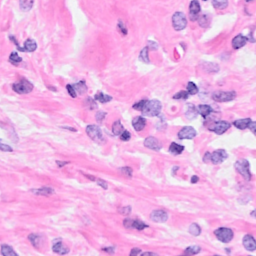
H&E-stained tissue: Breast